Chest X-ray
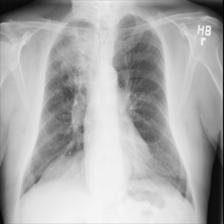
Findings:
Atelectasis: negative
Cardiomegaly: negative
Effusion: negative
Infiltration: negative
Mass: negative
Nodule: negative
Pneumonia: negative
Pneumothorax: negative
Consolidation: negative
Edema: negative
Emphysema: negative
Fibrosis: negative
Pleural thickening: negative
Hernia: negative